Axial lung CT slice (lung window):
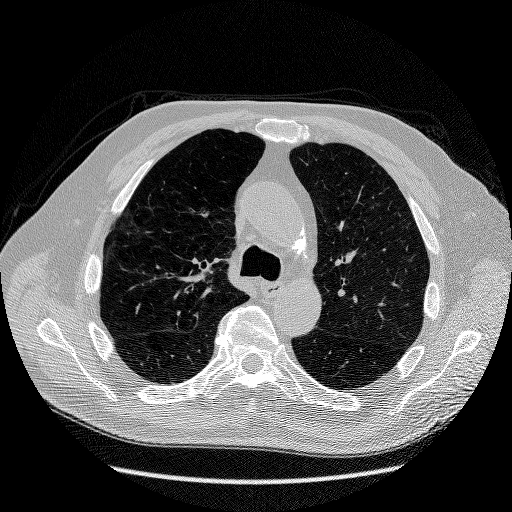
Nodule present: no